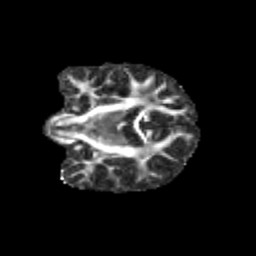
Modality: FA
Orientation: coronal
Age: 11
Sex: male
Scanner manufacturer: siemens
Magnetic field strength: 3 T
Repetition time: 3.8 s
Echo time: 0.07 s